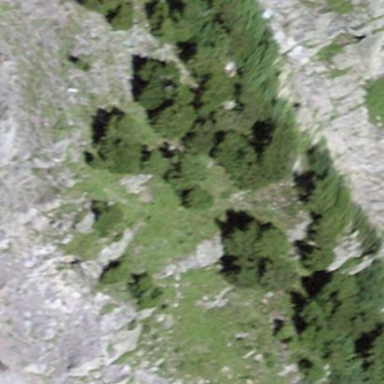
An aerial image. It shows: Forest area.